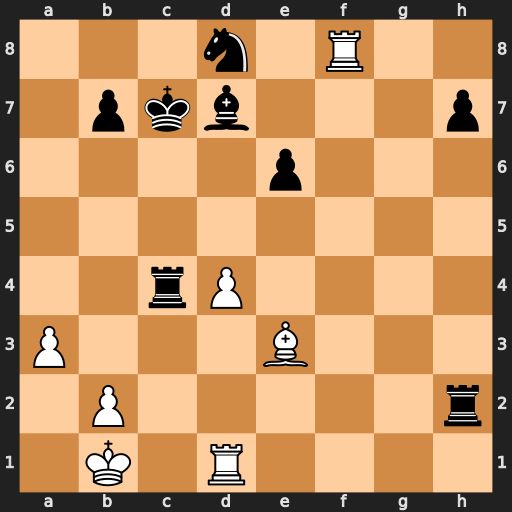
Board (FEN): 3n1R2/1pkb3p/4p3/8/2rP4/P3B3/1P5r/1K1R4
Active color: w
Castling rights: -
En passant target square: -
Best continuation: Bf4+ Kc8 Bxh2